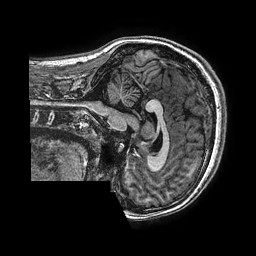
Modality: T1w
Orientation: sagittal
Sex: female
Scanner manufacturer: ge
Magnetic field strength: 3 T
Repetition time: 0.00766 s
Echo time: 0.003476 s